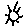
Label: sun